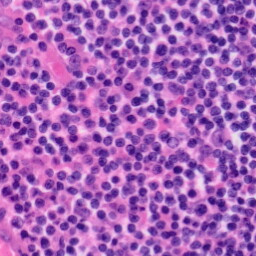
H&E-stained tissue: Tonsil